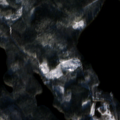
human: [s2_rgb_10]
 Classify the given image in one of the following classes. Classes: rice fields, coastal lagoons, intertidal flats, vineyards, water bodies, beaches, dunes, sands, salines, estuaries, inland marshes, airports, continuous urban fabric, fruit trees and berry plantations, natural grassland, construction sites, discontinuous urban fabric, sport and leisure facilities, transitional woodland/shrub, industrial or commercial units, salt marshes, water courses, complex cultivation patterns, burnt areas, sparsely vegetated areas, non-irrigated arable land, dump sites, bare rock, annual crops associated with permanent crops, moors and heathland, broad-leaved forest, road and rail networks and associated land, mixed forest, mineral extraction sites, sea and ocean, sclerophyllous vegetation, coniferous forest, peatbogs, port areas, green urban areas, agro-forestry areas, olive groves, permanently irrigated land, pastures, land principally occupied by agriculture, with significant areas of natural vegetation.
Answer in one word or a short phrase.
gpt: coniferous forest, mixed forest, water bodies